Question: I have a simple (maybe) question on ggplot2.
I would like to drop one of the variables in the legend, lets say 'trt1' in the example below.
How do I do that? I would still like for it to be plotted just the variable should be removed from the legend.
Thanks for all your help!
Below is a simple example:
'''
library(ggplot2)
bp <- ggplot(data=PlantGrowth, aes(x=group, y=weight, fill=group)) + geom_boxplot()
bp
'''

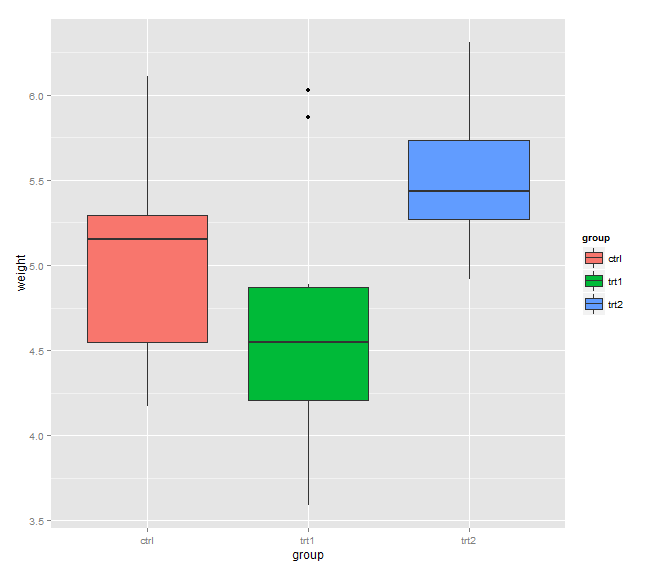
Answer: Use this. 'scale_fill_discrete' is what you need:
'''
library(ggplot2)
bp <- ggplot(data=PlantGrowth, aes(x=group, y=weight, fill=group)) + geom_boxplot() +
scale_fill_discrete(breaks=c("ctrl","trt2"))
bp
'''